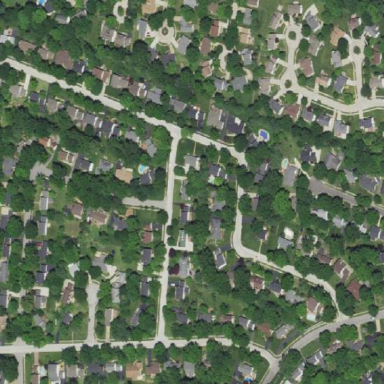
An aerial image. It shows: This residential area consists of single-family homes.